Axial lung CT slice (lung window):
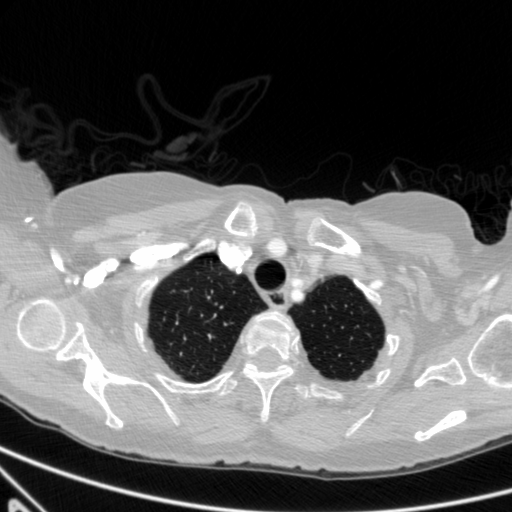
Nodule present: no